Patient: sex M, age 62
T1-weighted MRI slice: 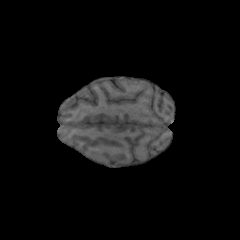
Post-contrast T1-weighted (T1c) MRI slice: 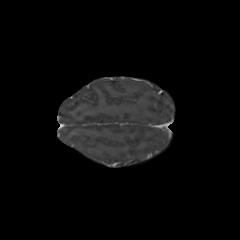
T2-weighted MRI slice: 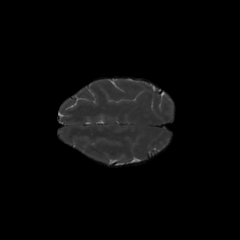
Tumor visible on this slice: no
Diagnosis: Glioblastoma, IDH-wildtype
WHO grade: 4